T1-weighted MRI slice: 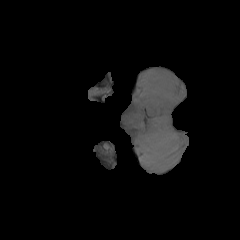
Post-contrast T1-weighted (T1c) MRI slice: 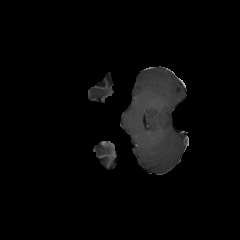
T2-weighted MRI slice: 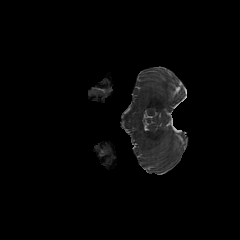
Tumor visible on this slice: no